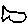
Label: fish